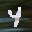
Label: 4